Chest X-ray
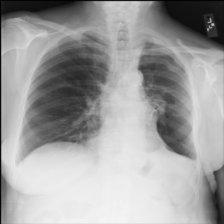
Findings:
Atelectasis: positive
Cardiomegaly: negative
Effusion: negative
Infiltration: negative
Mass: positive
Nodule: negative
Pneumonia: negative
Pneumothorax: negative
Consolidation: negative
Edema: negative
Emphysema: negative
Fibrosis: negative
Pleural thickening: negative
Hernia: negative